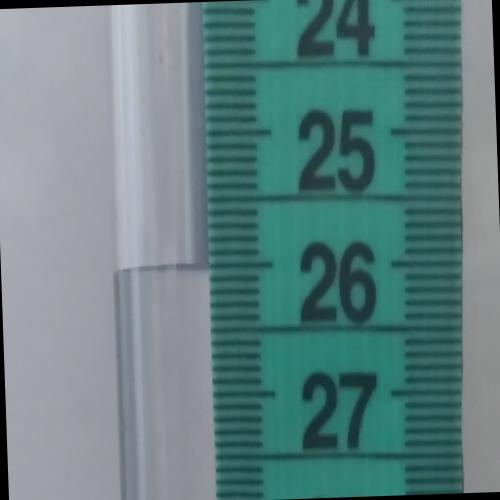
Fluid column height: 26.0 cm